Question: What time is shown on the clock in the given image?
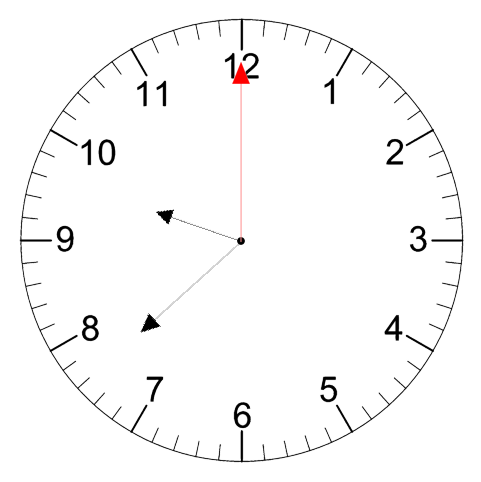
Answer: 09:38:00